Question: Suppose that we have this data:
'''
89.9 81.9 90.3
87.6 84.6 87.7
87.3 83.0 87.6
89.7 74.3 90.6
'''
Output bar graph:

How can i change 'xlabel' 1,2,3 and 4 default values to some strings like A,B,C and D?
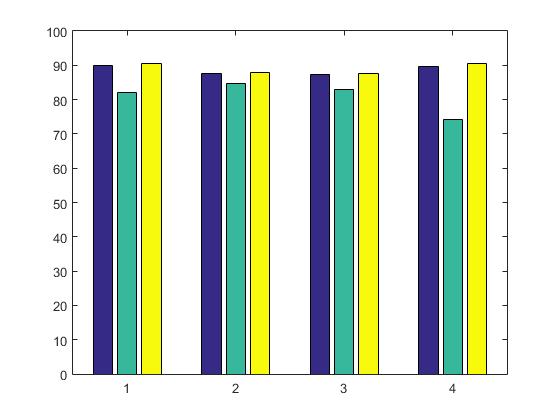
Answer: You can set the x-tick labels of the current axis
'''
set(gca,'XTickLabel',{'one', 'two', 'three', 'four'})
'''
'gca' gets the current axis, so on your bar graph this would produce: